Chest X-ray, AP view. Patient: 30 years old, sex M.
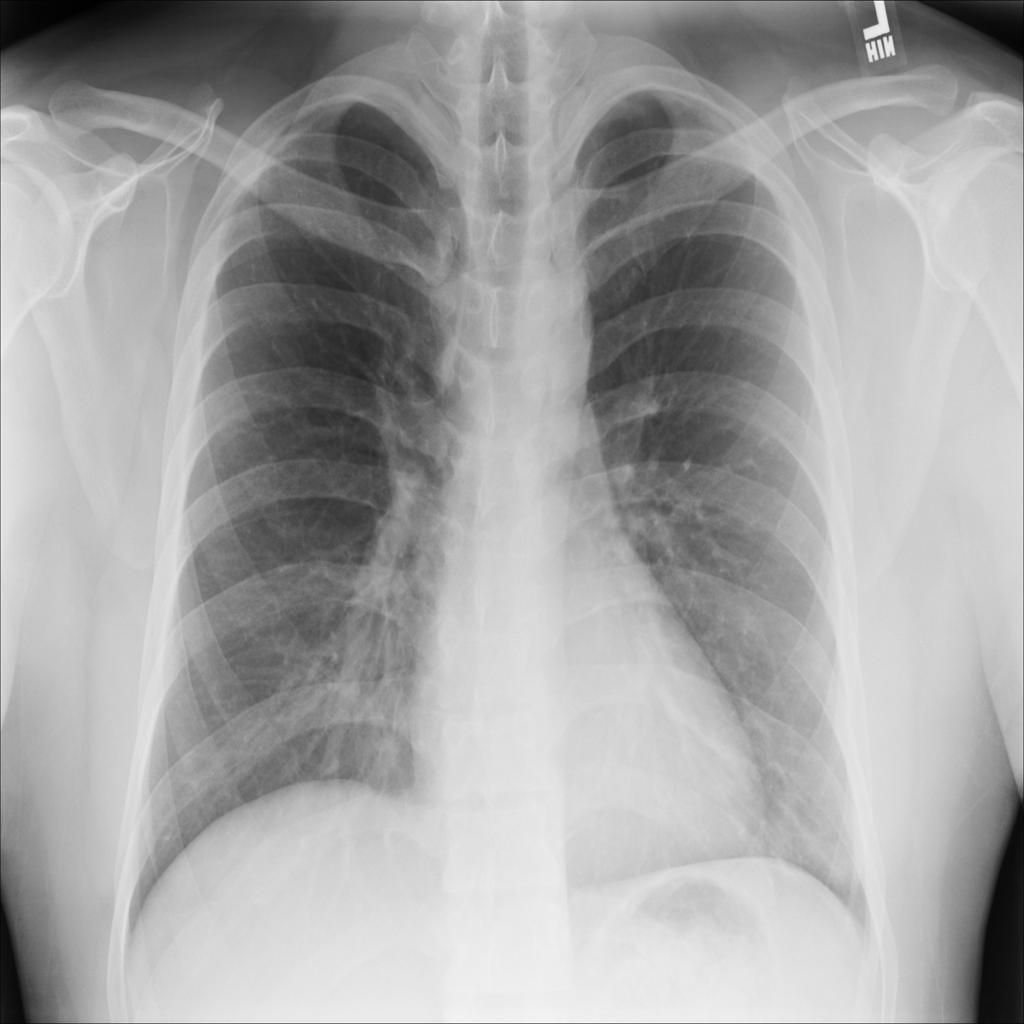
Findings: No Finding